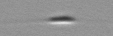
Label: Cylindrotheca_morphotype1